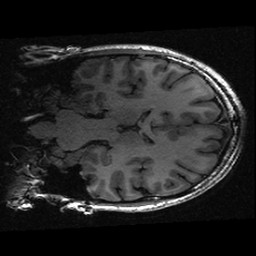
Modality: T1w
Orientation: coronal
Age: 22
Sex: female